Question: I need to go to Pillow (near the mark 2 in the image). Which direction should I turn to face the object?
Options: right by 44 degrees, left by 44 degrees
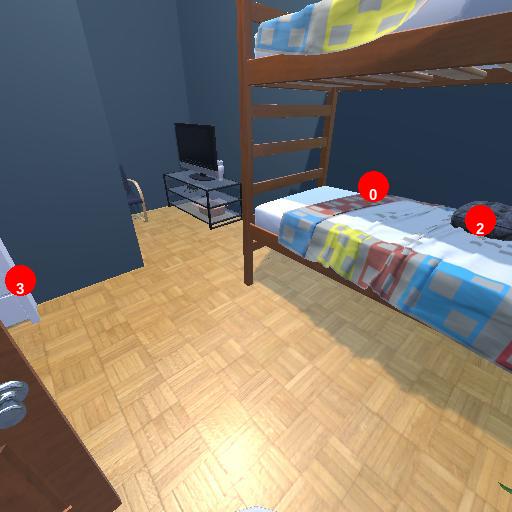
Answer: right by 44 degrees